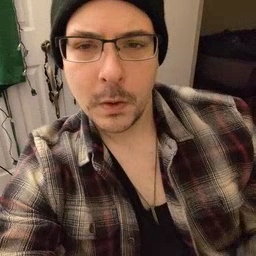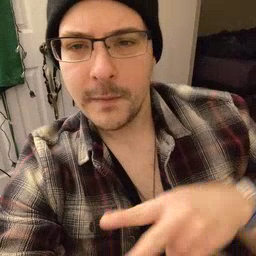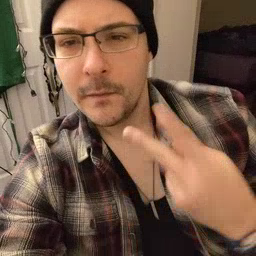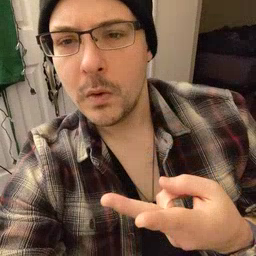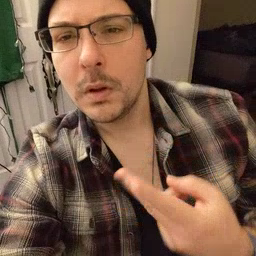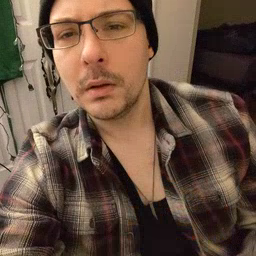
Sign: fall